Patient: sex M, age 81
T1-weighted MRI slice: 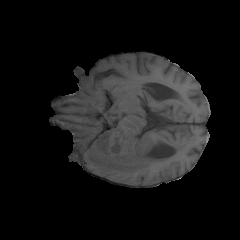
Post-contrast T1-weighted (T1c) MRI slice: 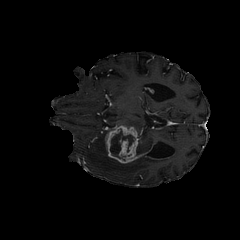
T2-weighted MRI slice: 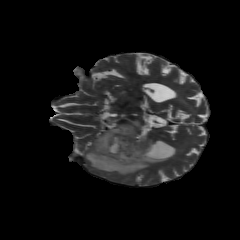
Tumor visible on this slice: yes
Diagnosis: Glioblastoma, IDH-wildtype
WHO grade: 4